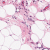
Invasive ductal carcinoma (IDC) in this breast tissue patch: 0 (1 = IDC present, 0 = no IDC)